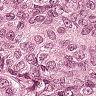
Metastatic tissue present: yes